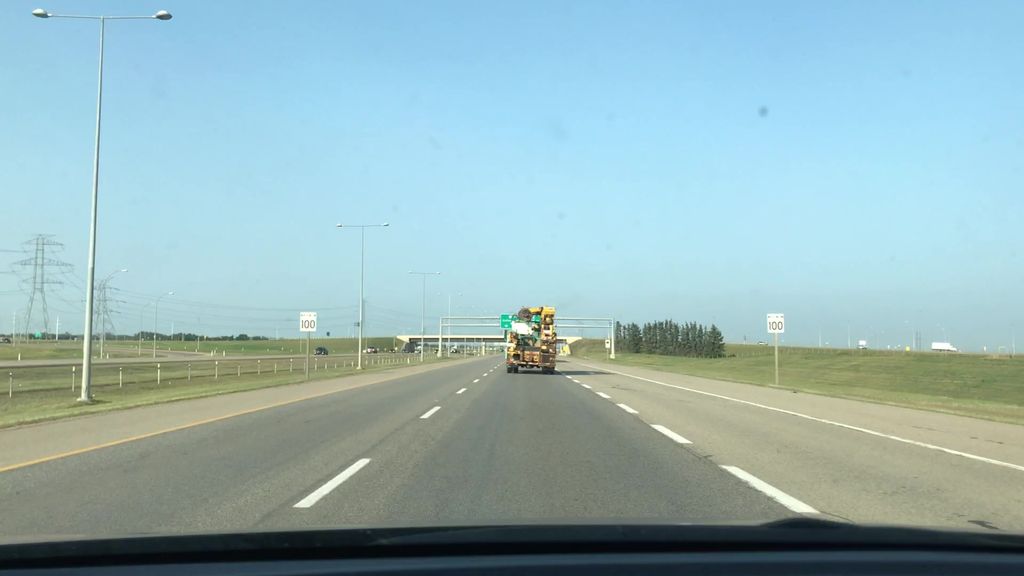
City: edmonton